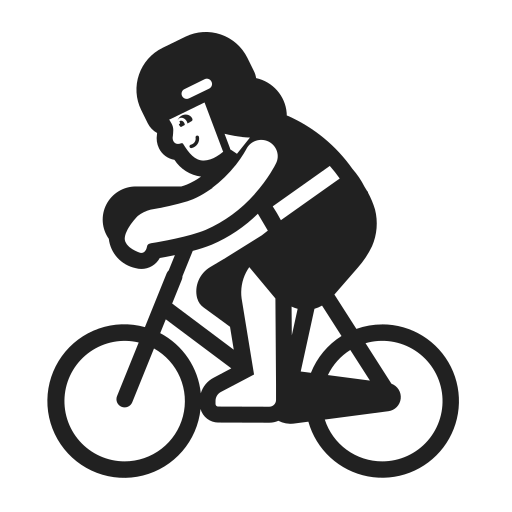
woman biking high contrast default